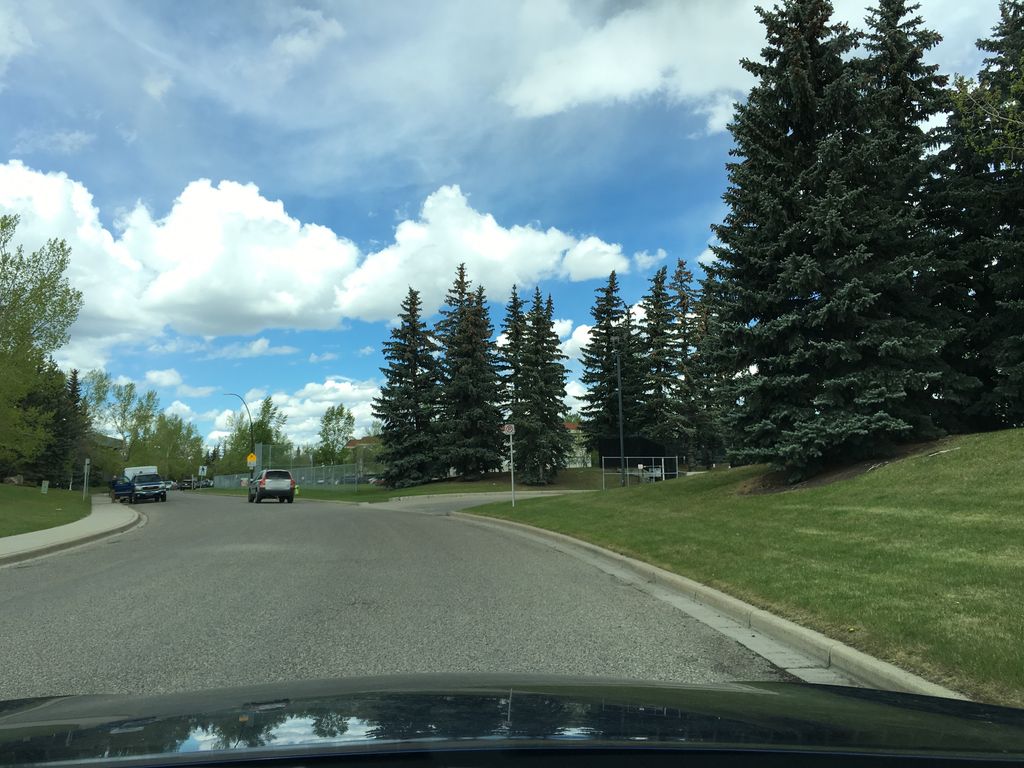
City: calgary